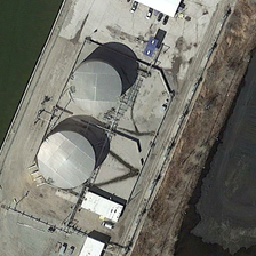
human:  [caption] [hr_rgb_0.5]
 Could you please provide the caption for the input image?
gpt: two large storage tanks are standing in the middle of this vacant land .

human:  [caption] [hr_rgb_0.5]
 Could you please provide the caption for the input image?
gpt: two gray columnar tanks near a white rectangular is next to a river .

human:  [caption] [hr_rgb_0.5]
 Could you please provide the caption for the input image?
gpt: Two white water tanks are built on concrete at the water's edge.

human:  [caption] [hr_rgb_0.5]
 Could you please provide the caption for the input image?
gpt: There are two white storage tanks built on the concrete at the water's edge.

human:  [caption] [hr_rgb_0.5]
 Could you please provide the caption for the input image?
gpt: There are two white water tanks on the cement at the water's edge.